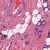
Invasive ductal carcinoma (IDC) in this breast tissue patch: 1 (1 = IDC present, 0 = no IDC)